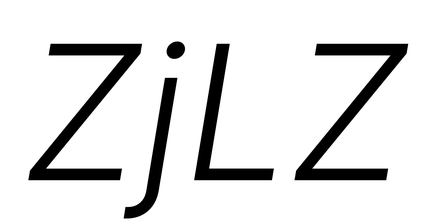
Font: Inter-Italic_Light_Italic